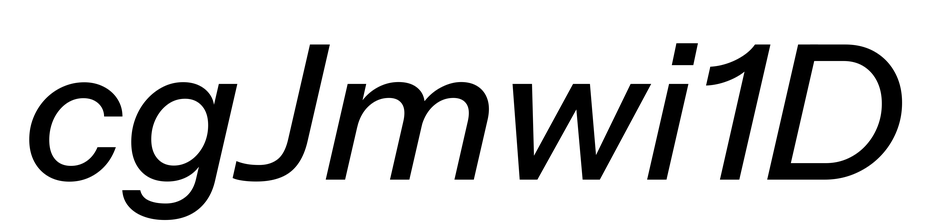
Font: InstrumentSans-Italic_Medium_Italic